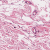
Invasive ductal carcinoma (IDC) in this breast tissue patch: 0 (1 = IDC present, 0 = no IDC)